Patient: sex M, age 57
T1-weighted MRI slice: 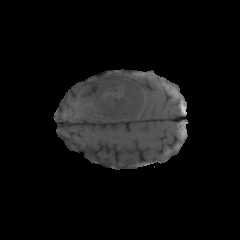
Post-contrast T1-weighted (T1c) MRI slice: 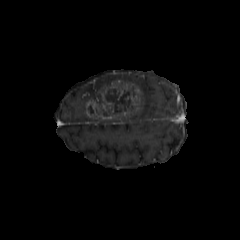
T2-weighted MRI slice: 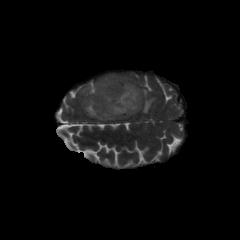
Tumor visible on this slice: yes
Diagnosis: Glioblastoma, IDH-wildtype
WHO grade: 4